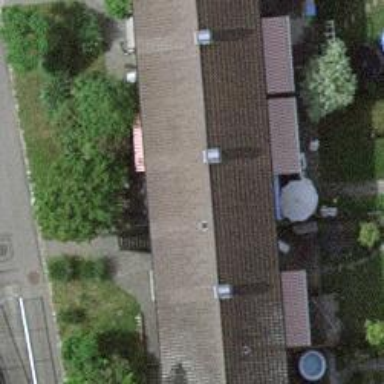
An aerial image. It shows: Gabled roofed apartment building with grey roof.